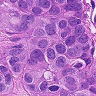
Metastatic tissue present: yes